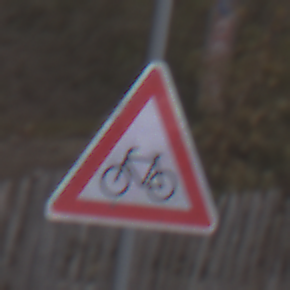
Verkehrszeichen: RadverkehrRechts
Umgebung: Outdoor, Nature
Tageszeit: MorningAfternoon
Wetter: Overcast
Licht: Natural
Jahreszeit: NotSpecified
Kontrast: LowContrast